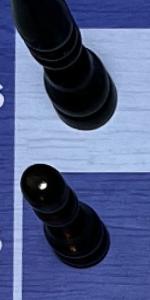
Label: Pawn_Black